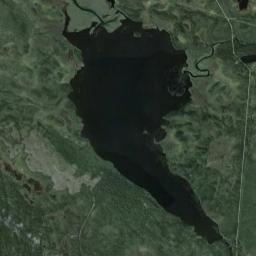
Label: lake